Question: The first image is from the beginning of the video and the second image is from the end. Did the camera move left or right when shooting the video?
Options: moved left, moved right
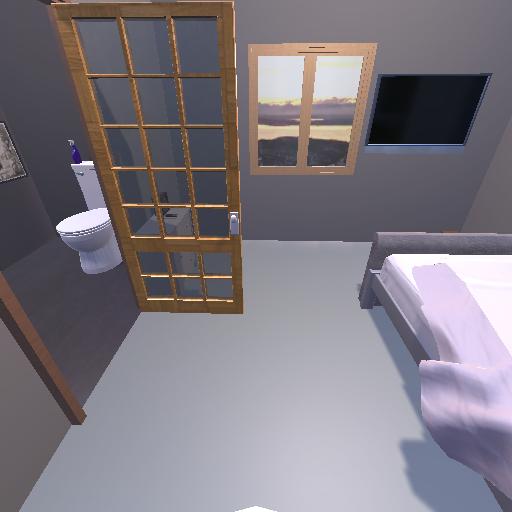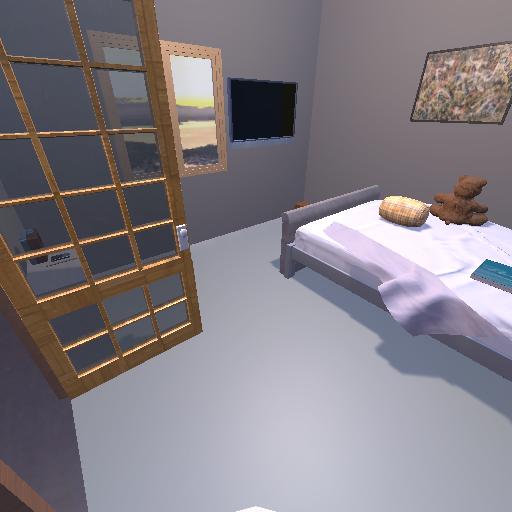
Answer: moved left